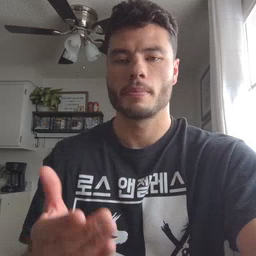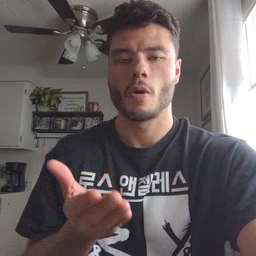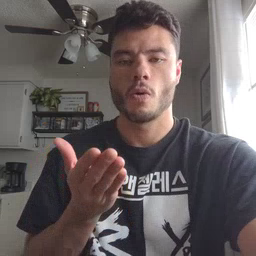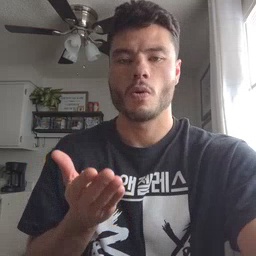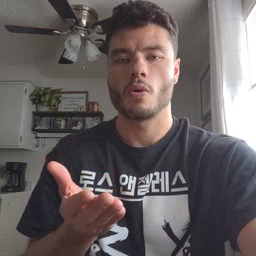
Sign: boat